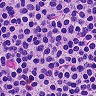
Metastatic tissue present: no